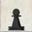
Piece: bP